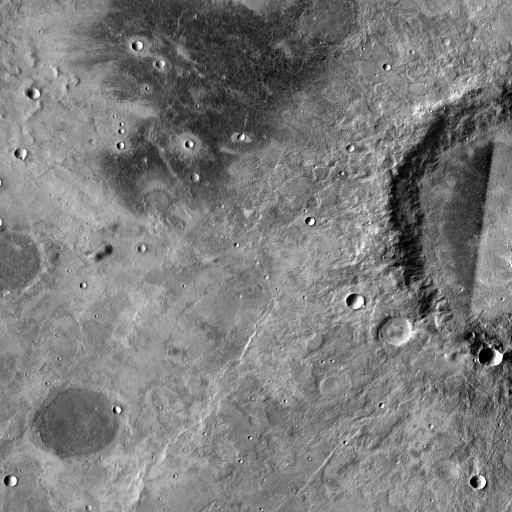
Crater classes present: Background, Other, Buried